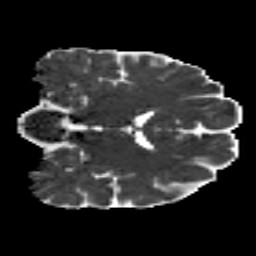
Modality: MD
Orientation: coronal
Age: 31
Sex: male
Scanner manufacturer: siemens
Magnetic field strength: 3 T
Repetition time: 8.8 s
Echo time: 0.085 s